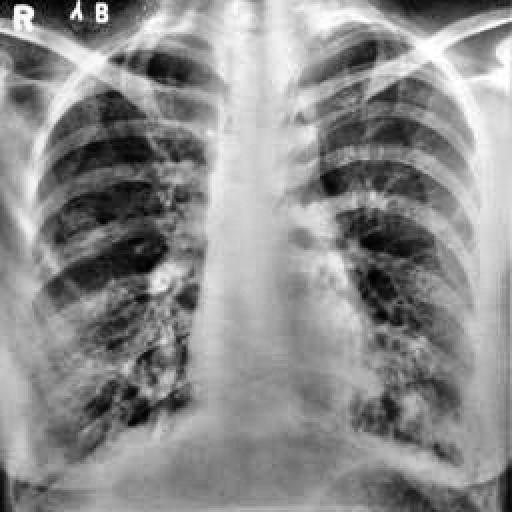
Finding: TUBERCULOSIS